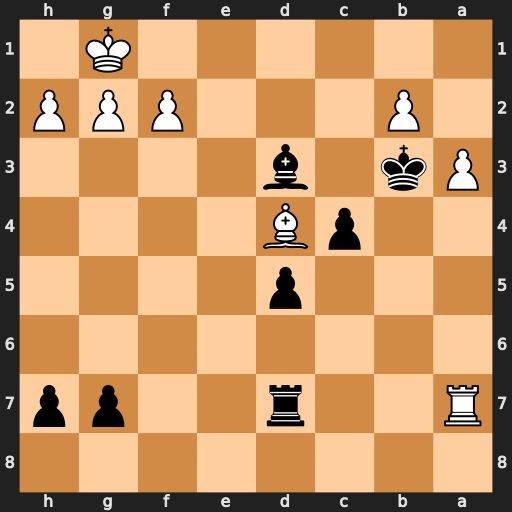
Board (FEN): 8/R2r2pp/8/3p4/2pB4/Pk1b4/1P3PPP/6K1
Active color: b
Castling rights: -
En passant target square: -
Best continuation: Rxa7 Bxa7 Kxb2